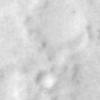
Label: no_change